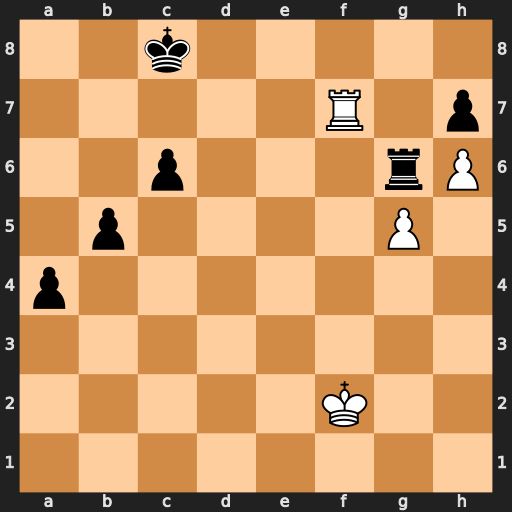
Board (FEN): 2k5/5R1p/2p3rP/1p4P1/p7/8/5K2/8
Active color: w
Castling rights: -
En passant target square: -
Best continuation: Rg7 Rxg5 Rxg5